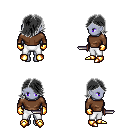
a pixel art fantasy rpg character, female body template, dark elf, purple skin, brown long-sleeve shirt, white pants, gray swoop hairstyle, gold gloves, gold boots, dagger, four views (front, back, left, right), 2x2 character sprite sheet, small pixel art, hard edges, no anti-aliasing